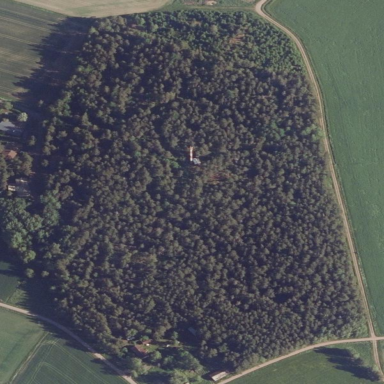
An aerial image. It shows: Forested woodland area.